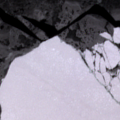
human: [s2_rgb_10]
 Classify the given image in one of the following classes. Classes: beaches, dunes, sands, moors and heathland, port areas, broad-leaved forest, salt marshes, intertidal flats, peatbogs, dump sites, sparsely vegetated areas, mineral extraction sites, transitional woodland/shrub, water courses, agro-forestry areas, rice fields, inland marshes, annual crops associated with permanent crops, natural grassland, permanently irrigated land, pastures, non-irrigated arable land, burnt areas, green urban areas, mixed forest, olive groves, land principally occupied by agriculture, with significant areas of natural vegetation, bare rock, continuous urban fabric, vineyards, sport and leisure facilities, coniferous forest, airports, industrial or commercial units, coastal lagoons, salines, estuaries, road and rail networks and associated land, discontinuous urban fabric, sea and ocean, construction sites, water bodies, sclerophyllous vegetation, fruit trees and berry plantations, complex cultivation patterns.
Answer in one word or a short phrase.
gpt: sea and ocean